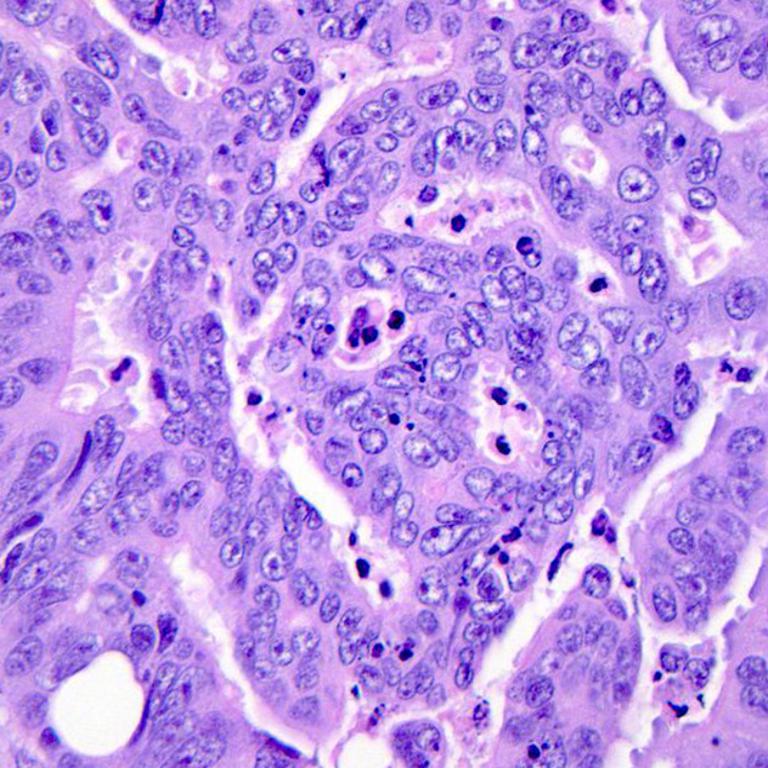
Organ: colon
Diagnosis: adenocarcinomas